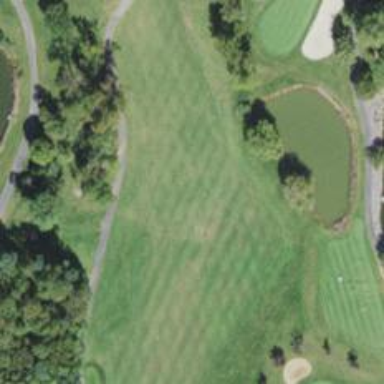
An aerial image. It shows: View of golf hole.